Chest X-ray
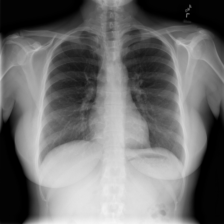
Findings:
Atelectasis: negative
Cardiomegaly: negative
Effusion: negative
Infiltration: negative
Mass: negative
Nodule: negative
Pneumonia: negative
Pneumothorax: negative
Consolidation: positive
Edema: negative
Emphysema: negative
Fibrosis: negative
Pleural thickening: negative
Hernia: negative